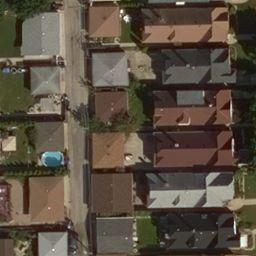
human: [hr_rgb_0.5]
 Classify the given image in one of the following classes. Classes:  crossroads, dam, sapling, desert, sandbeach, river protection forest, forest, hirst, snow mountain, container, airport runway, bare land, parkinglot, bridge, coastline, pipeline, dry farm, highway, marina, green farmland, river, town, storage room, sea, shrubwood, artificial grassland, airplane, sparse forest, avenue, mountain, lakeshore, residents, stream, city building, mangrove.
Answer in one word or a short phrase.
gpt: residents